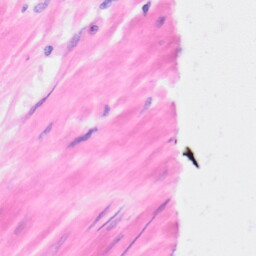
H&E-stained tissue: Kidney